Current action and preconditions to check: trajectory_clear

Your task: For each precondition in the list above, predict whether it will hold at this action.

Consider the current scene as observed from the mobile robot's camera, and analyze the predicted future states of all dynamic agents (e.g., people, animals, vehicles, or any moving entities) within the NEXT SECOND.

IMPORTANT: Only answer "very likely" if you are absolutely certain—based on strong, clear evidence—that a dynamic agent will violate the precondition in the predicted future state. Do NOT answer "very likely" for unlikely, ambiguous, or low-probability risks.

Ask yourself for each precondition: Is there a high probability, with clear and convincing evidence, that the predicted future states of any dynamic agent will interfere with the predicted future state of the currently executing action within the NEXT SECOND, causing that precondition to fail?

Assess the risk level based on these predictions. Use "likely" or "very likely" if motions create a clear risk of interference.

Use "neutral" or "improbable" if agents are nearby but their predicted paths are clearly diverging or non-conflicting.

Failure Risk Categories: "very improbable", "improbable", "neutral", "likely", "very likely"

Answer Format: Output ONLY the probability_of_failure value from these categories: "very improbable", "improbable", "neutral", "likely", "very likely"

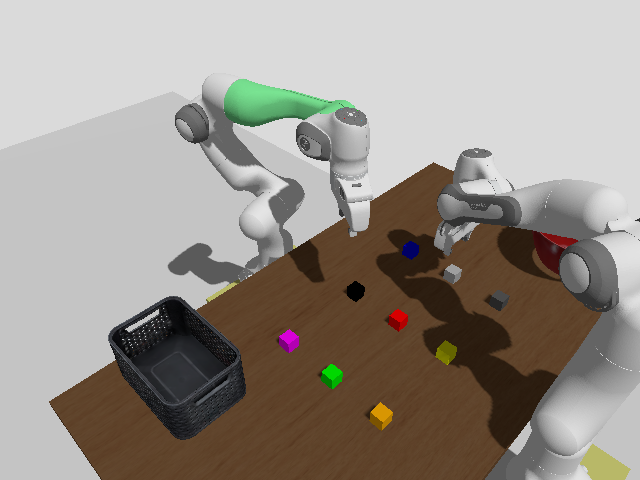

Answer: very improbable